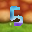
Label: 5